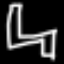
Label: chair